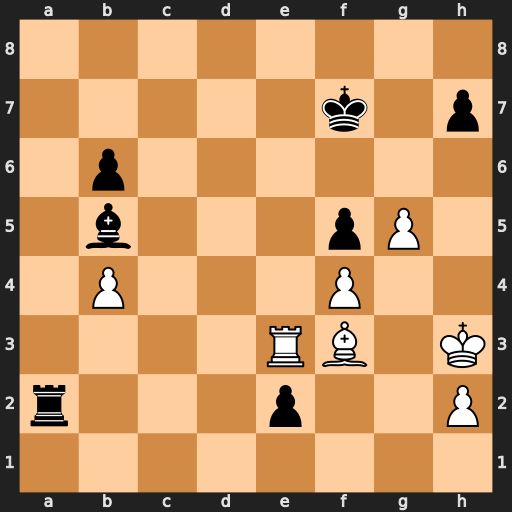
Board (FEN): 8/5k1p/1p6/1b3pP1/1P3P2/4RB1K/r3p2P/8
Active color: w
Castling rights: -
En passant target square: -
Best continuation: Bd5+ Kg7 Bxa2